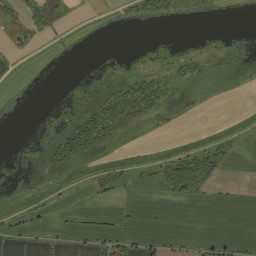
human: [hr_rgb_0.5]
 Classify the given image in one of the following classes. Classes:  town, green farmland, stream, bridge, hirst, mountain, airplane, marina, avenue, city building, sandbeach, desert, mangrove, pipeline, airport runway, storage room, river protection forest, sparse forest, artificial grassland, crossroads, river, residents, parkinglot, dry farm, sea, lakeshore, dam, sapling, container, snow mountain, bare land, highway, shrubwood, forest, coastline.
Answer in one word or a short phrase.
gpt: river